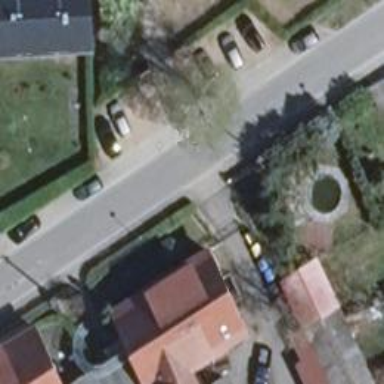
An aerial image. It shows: Asphalt road in residential area.